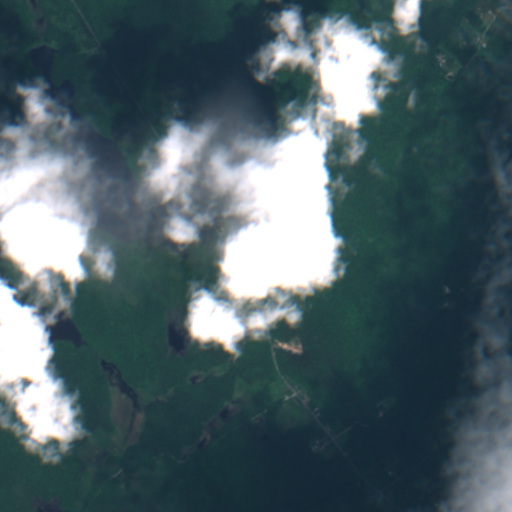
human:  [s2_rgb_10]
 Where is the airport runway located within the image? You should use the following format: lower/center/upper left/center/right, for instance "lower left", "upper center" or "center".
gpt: The airport runway is located in the center of the image.
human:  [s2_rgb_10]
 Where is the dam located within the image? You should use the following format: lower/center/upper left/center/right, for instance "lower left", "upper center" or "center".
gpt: The dam is located in the upper left of the image.
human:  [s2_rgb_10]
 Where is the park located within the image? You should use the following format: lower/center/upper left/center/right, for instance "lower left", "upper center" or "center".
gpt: The park is located in the lower center of the image.
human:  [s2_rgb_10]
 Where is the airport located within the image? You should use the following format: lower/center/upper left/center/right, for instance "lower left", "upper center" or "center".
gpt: There is no airport in the image.